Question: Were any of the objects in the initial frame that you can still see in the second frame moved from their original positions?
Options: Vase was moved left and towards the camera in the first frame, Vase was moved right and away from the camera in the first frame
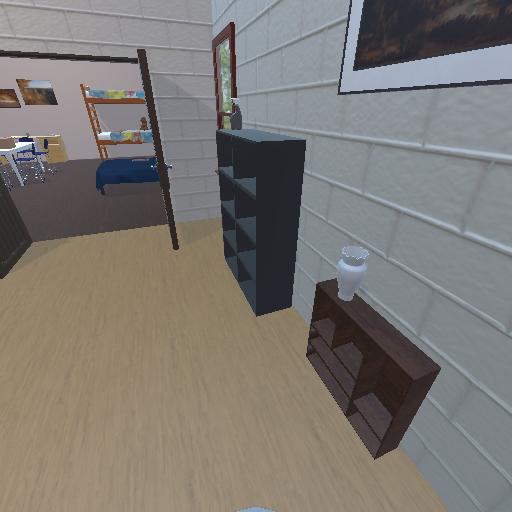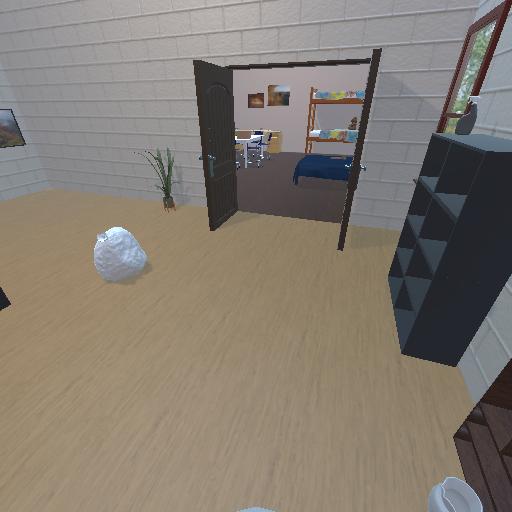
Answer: Vase was moved left and towards the camera in the first frame